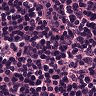
Metastatic tissue present: no